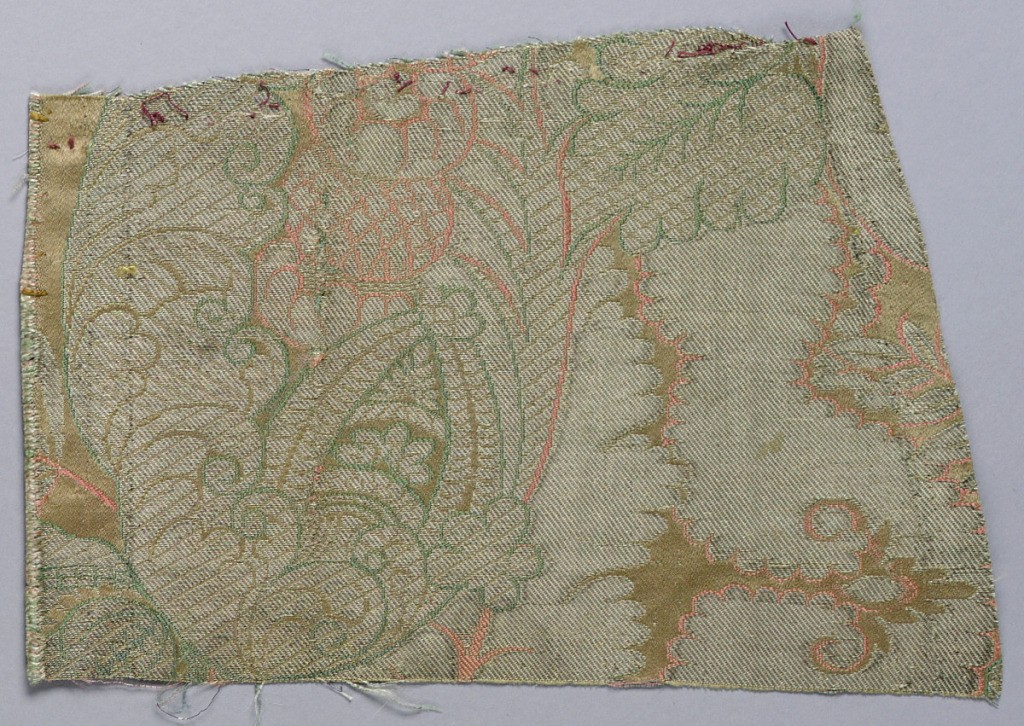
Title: Fragments
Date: early 18th century
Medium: silk, metallic thread Technique: 8-harness satin patterned by weft floats (alternate wefts are a complementary pair) plus a continuous supplementary weft; all weft floats (including supplementary weft) bound in 3/1 twill weave by a supplementary warp
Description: Fragments, somewhat related to the bizarre style, in cream and silver thread with red and green outlining. Densely patterned with curving stylized leaves and flowers.